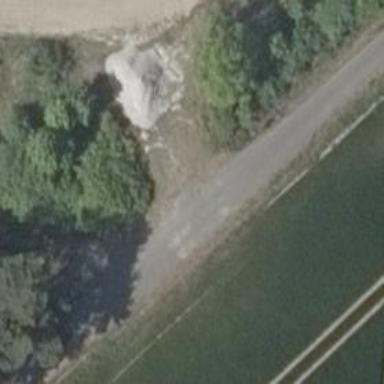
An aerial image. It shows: Passing place on the road.